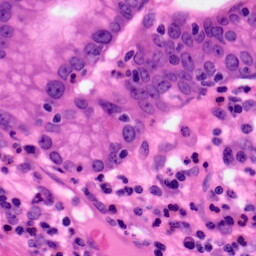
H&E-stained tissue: Pancreatic